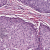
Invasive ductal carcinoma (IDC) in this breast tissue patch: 0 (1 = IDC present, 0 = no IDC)